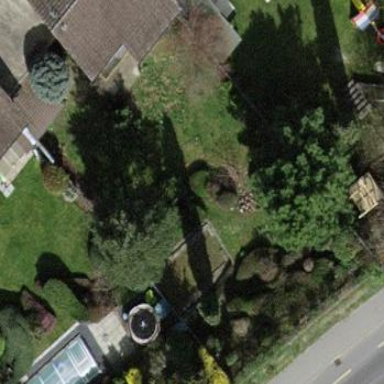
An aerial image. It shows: Garden surrounded by fence.